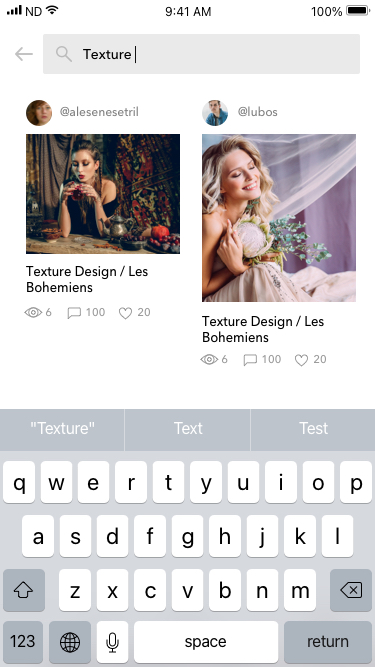
Text in this UI design:
Texture
@alesenesetril
Texture Design / Les Bohemiens
6
100
20
@lubos
Texture Design / Les Bohemiens
6
100
20